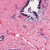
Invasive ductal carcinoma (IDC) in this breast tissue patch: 0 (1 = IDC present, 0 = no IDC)